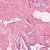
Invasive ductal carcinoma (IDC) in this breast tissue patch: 0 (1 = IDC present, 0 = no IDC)